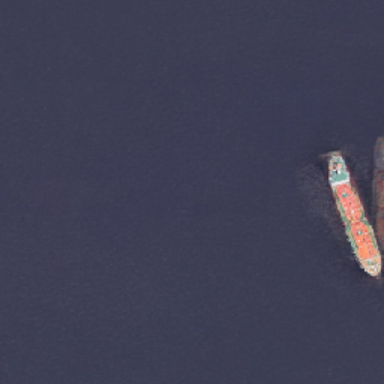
The red deck ship sailed on the dark sea .